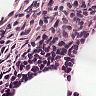
Metastatic tissue present: no